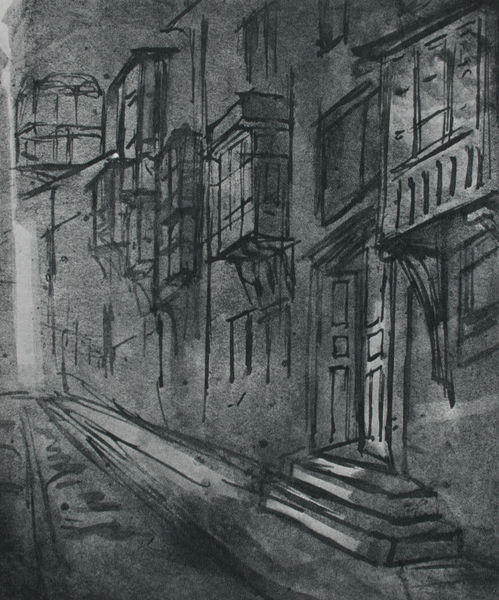
Titel: Une rue á Stamboul, Eine Straße in Istanbul
Künstler: Constantin Guys
Standort: Paris
Institution: Musée des Arts Décoratifs
Schlagwörter: dunkel, feder, schatten, weiß, aquarell, stadt, fenster, glas, grau, hell, holz, licht, nacht, paris, schwarz, skizze, strasse, tür, zeichnung, gebäude, haus, weg, architektur, bild, häuser, vorbau, balkon, spanien, papier, enge, fassade, fassaden, gasse, perspektive, pflaster, türen, studie, grafik, schattierungen, linien, türe, angst, treppe, treppen, vorsprung, balken, stufe, stufen, podest, striche, tor, balkone, flucht, wände, eingang, erker, laviert, treppenstufen, tusche, offen, spanisch, bürgersteig, gehsteig, hauswand, stockwerk, kohle, radierung, lithografie, gehweg, schwarzweiß, strich, bordstein, bleistift, entwurf, stift, hauseingang, treppenstufe, konsole, wagenspuren, absatz, geöffnet, grautöne, rinnstein, stockwerke, wintergarten, haustür, tuschzeichnung, tuschezeichnung, alkoven, ansteigend, ercker, spurrillen, wagenspur, flüchtig, fasaden, altbau, eungänge, exresionismus, haus straße, spurrille, zeichunung, skizzegasse, grauschattierung, fasadenhaeuser